Interaction volume radius: 10 \u00c5
Interaction volume height: 20 \u00c5
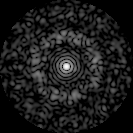
Disorder parameter: 0.819